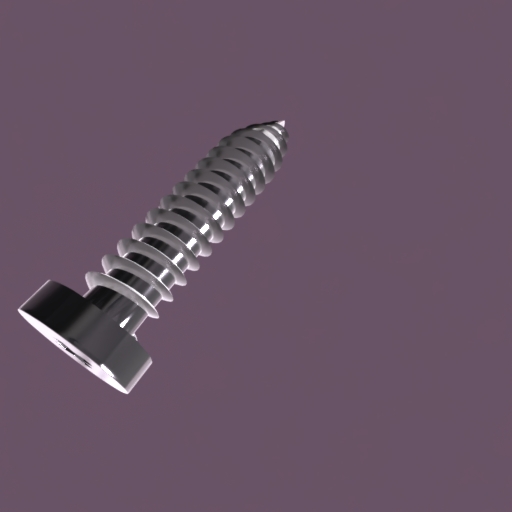
Label: screw